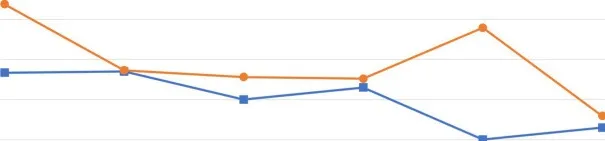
Volumetric variation of macrocysts. Graphical representation overtime of cysts' volume according to timepoints described in main text and in Figure 2.
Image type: pathology (immunostaining)